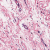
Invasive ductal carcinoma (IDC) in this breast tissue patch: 0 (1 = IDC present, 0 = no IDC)